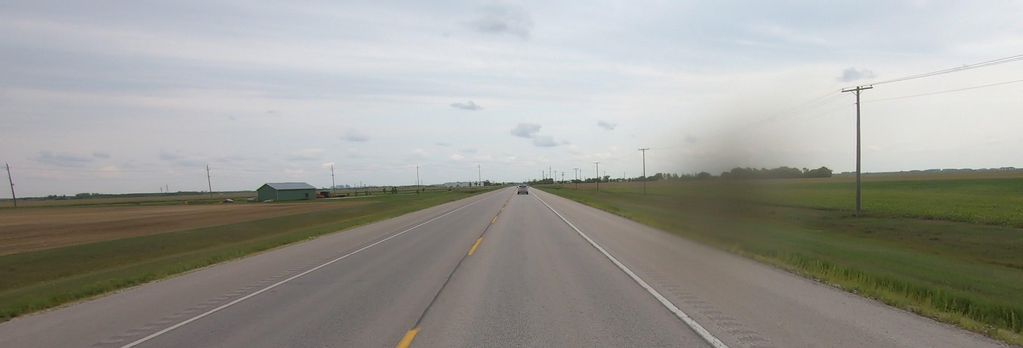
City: winnipeg